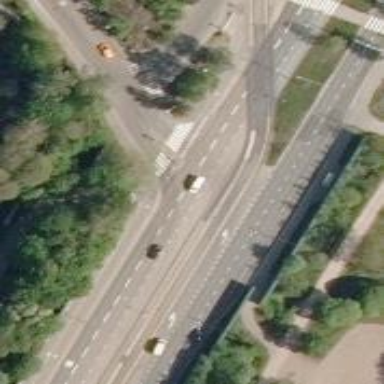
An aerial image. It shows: Cycleway with asphalt surface and zebra crossing.